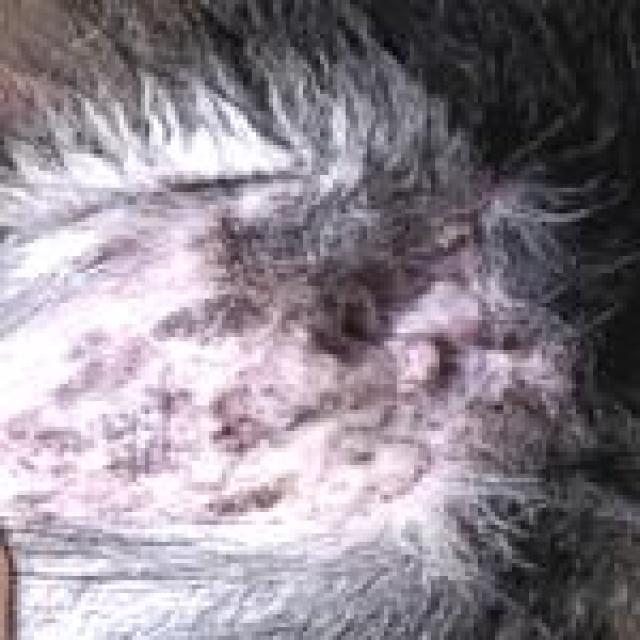
Canine fungal skin infection — characterized by alopecia, scaling, crusting, and circular lesions. Common agents include Malassezia and Candida species.